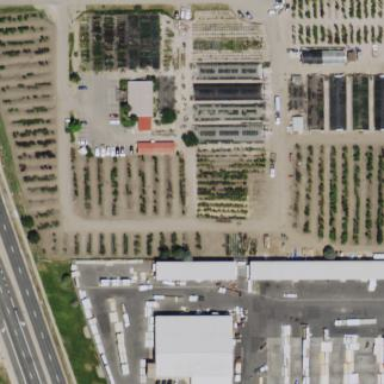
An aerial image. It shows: Plant nursery.